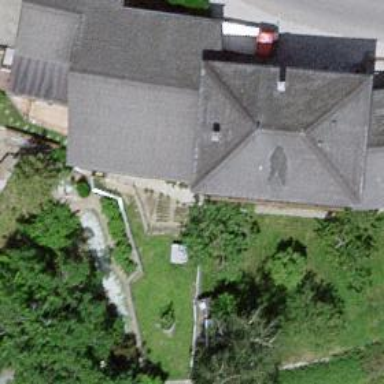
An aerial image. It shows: Simple house.